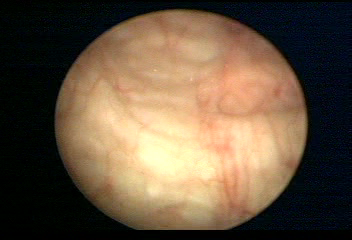
Modality: WLC
Class: Normal mucosa
Bladder cancer association: No